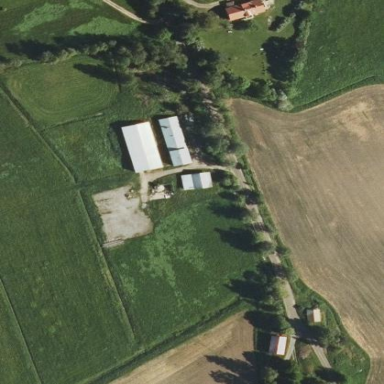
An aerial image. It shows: Farmyard area.